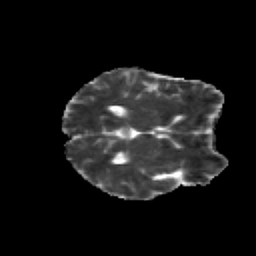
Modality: MD
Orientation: axial
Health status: healthy
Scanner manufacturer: siemens
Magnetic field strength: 3 T
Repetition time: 12 s
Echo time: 0.092 s